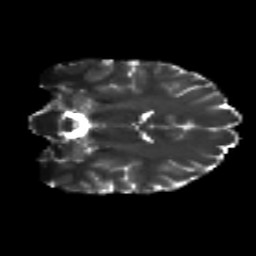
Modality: T2w
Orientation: coronal
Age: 19
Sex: female
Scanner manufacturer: siemens
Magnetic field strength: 3 T
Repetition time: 8.8 s
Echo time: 0.085 s